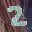
Label: 2